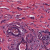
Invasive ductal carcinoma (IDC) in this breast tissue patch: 1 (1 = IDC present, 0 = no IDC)